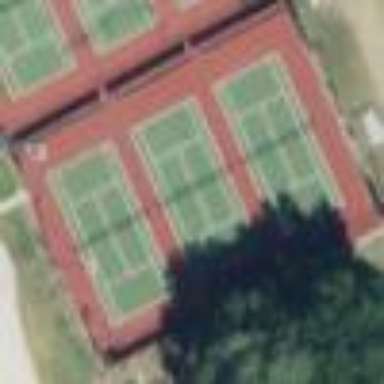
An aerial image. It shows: Tennis court in leisure pitch.